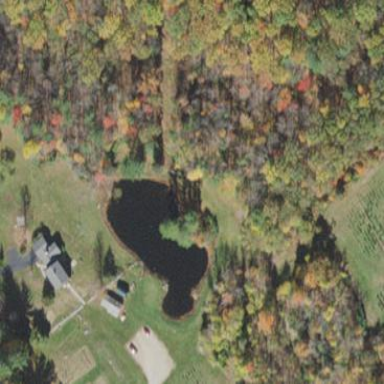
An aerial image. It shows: Pond with natural water.